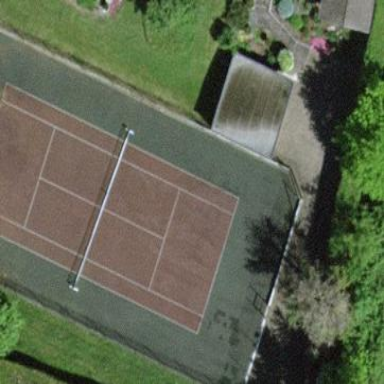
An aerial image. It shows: Tennis court in leisure pitch.